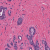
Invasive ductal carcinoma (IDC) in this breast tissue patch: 0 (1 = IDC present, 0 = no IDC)